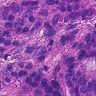
Metastatic tissue present: yes